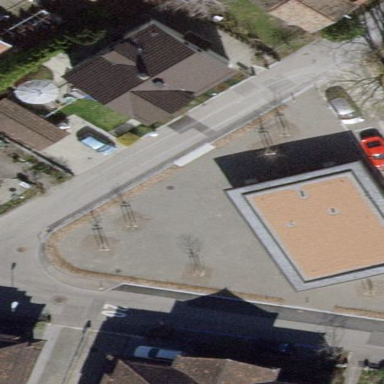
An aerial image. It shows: Community center building.